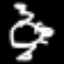
Label: frog